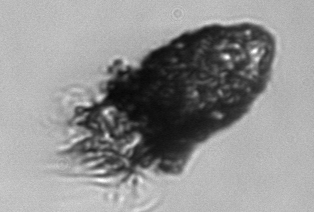
Label: Stenosemella_pacifica